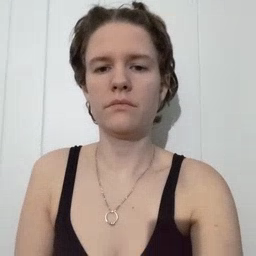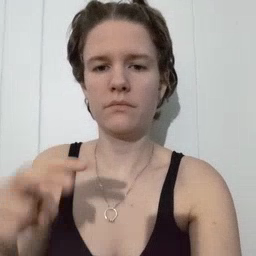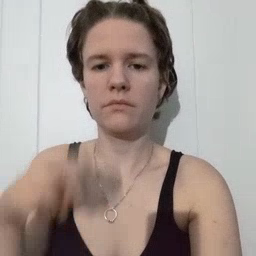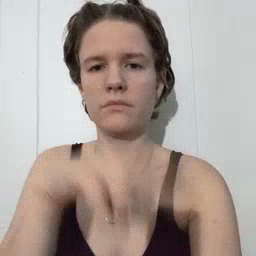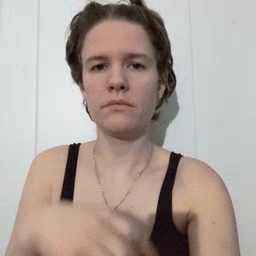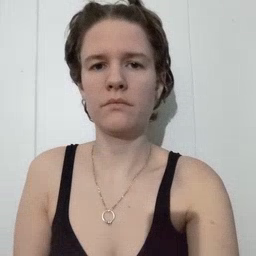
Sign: jump